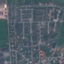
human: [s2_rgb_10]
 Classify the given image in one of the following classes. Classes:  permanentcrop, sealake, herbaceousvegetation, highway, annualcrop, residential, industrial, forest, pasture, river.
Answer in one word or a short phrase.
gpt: Residential